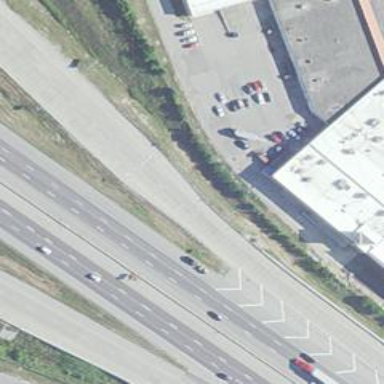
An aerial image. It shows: Motorway offramp with embankment.